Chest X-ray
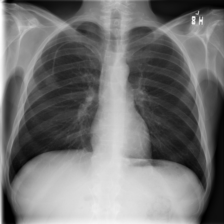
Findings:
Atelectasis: negative
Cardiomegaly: negative
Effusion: negative
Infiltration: negative
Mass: negative
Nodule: negative
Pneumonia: negative
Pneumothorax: negative
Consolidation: negative
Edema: negative
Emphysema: negative
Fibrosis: negative
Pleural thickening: negative
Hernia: negative